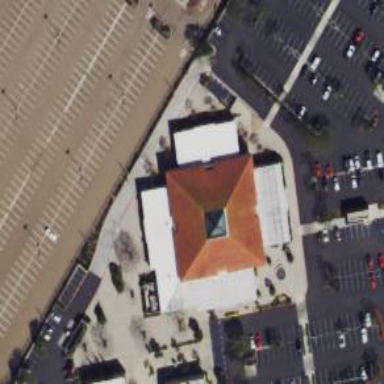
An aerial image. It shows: Conference centre building.